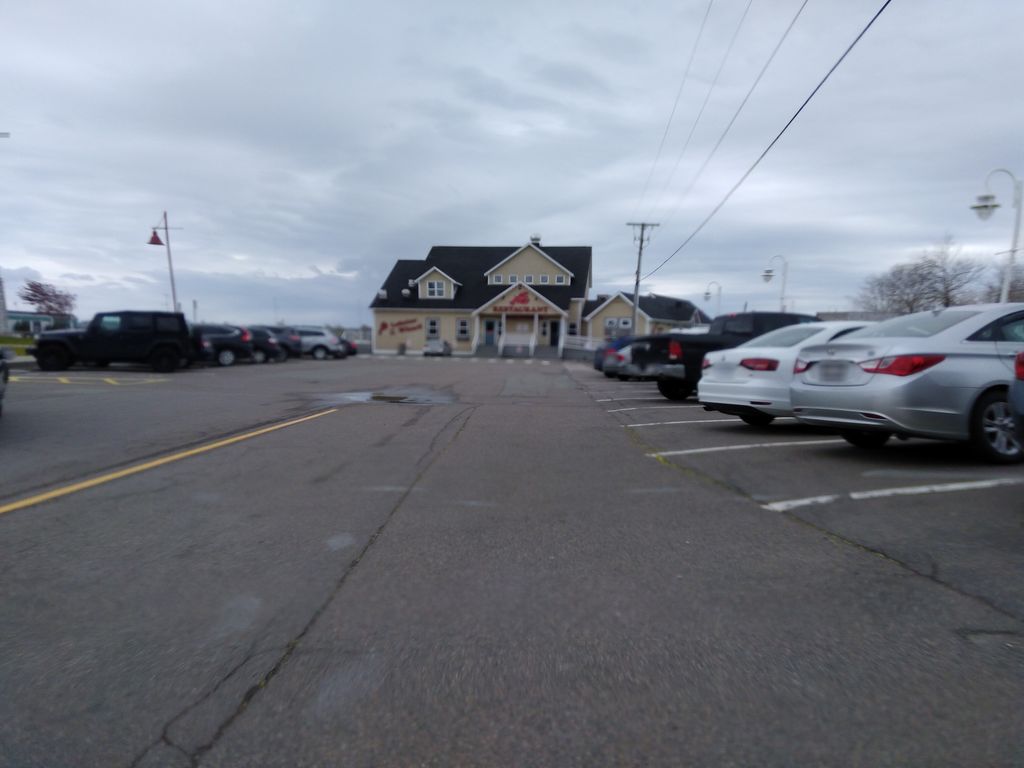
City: charlottetown